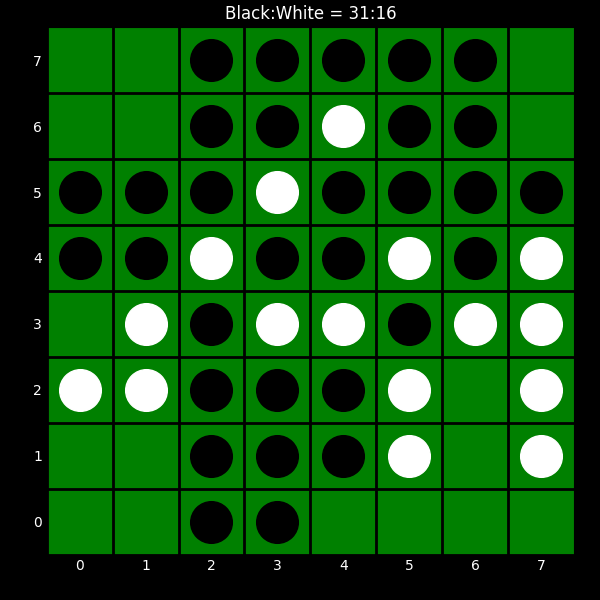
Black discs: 31
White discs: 16